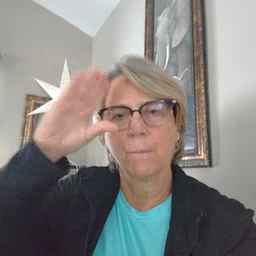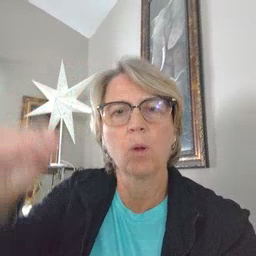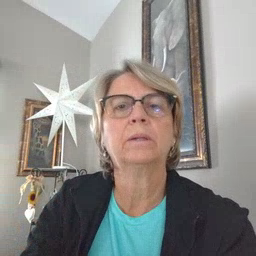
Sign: cowboy